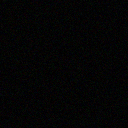
Screen state: off